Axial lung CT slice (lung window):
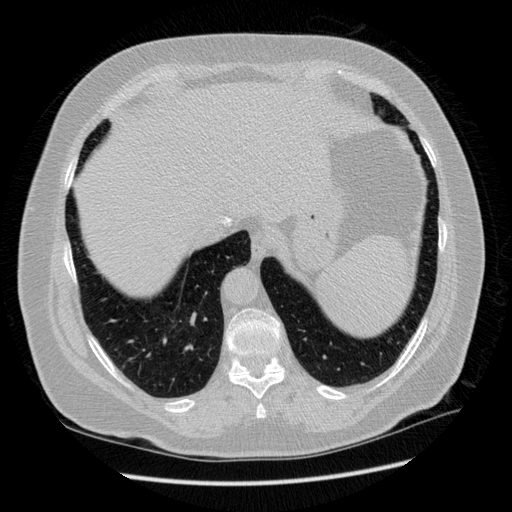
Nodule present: no